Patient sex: M
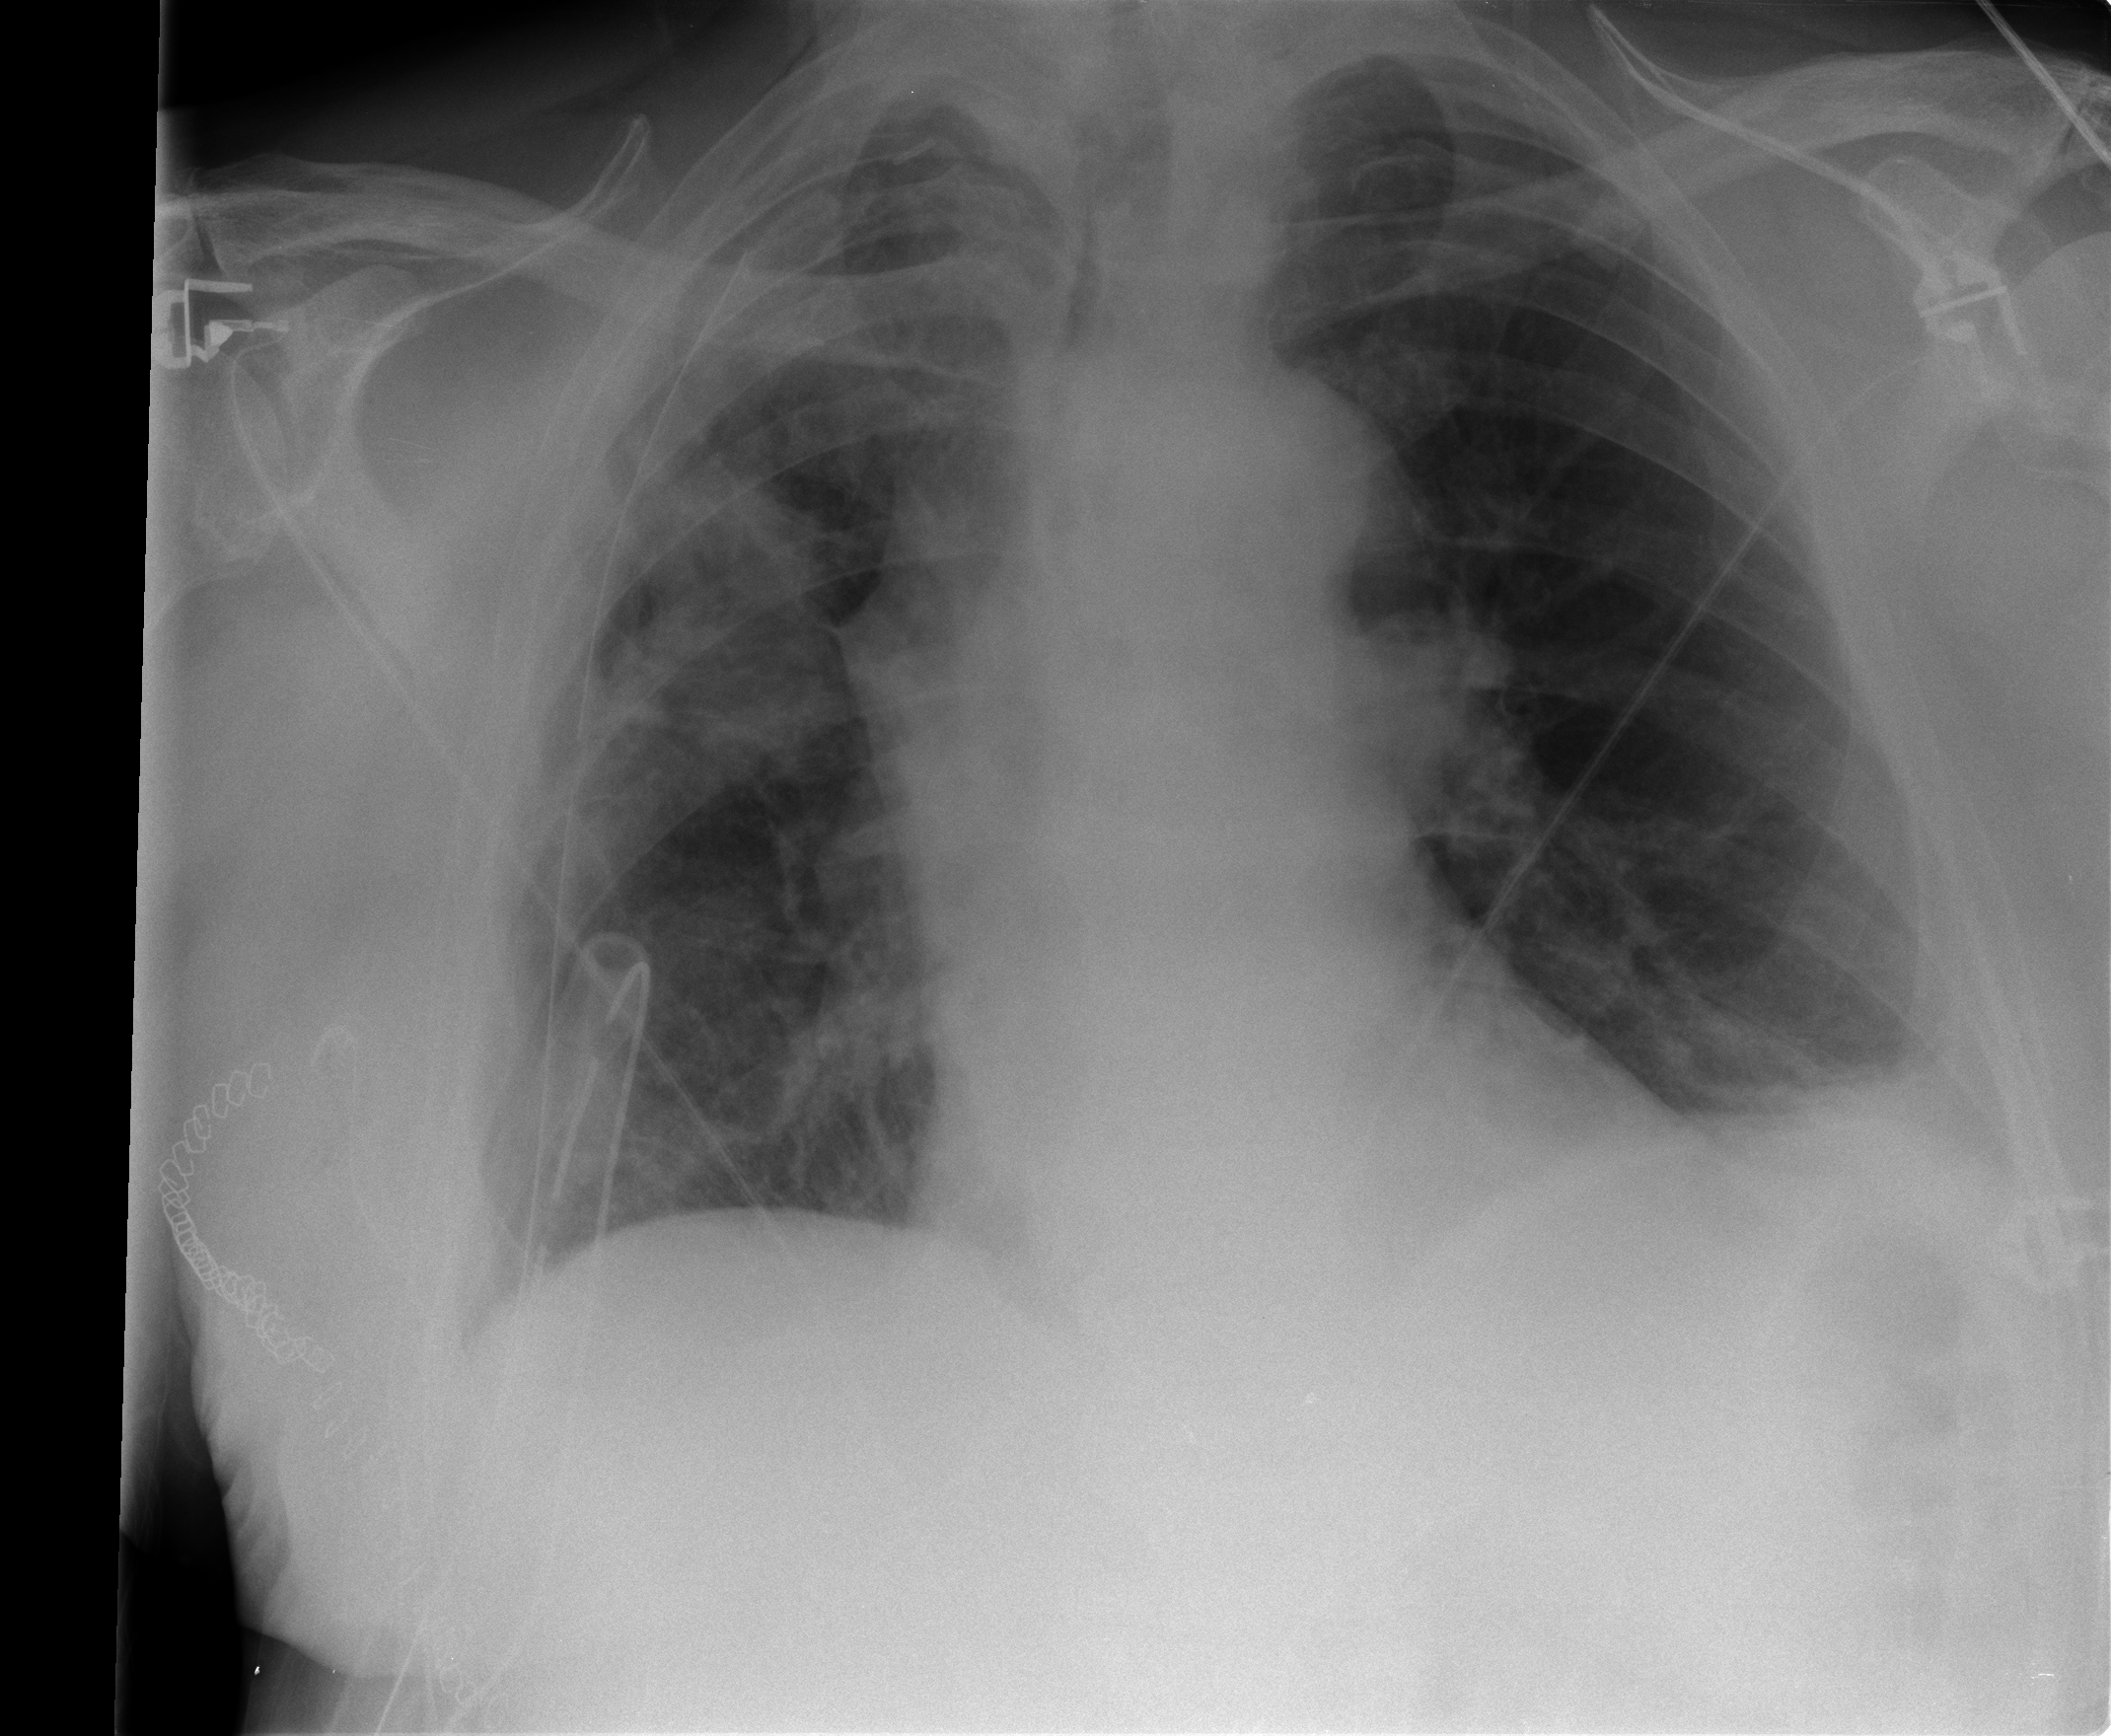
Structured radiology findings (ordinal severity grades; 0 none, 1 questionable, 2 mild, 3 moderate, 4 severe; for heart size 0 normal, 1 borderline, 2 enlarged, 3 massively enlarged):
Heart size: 2
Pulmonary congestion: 2
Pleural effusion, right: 0
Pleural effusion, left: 1
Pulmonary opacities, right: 2
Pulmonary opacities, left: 0
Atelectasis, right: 3
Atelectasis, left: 1